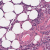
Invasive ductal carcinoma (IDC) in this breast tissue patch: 0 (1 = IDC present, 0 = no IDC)